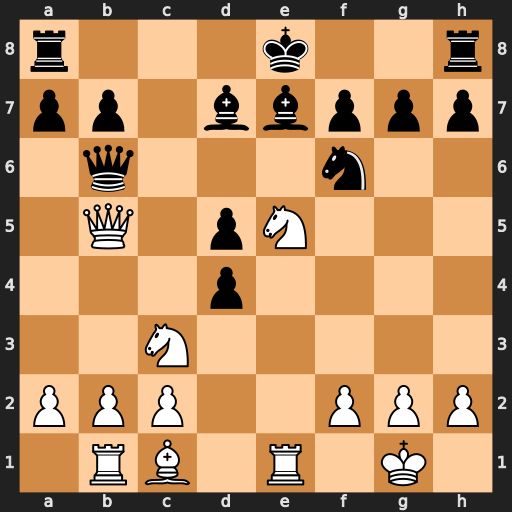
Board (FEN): r3k2r/pp1bbppp/1q3n2/1Q1pN3/3p4/2N5/PPP2PPP/1RB1R1K1
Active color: w
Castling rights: kq
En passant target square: -
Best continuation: Nxd7 Qxb5 Nxf6+ Kd8 Nxb5